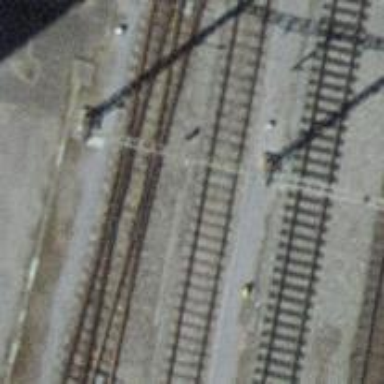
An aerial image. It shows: Railway switch.